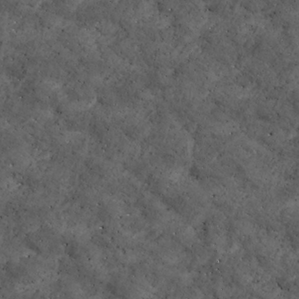
Label: non_frost